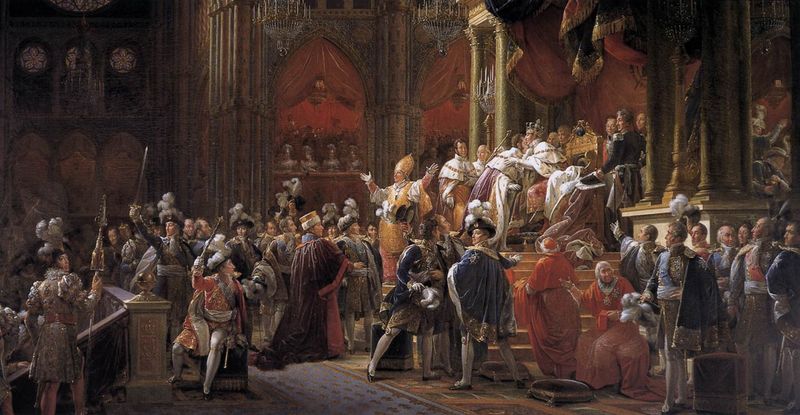
Titel: Krönung Karls X.
Künstler: François Gérard
Standort: Chartres
Institution: Musée des Beaux-Arts
Schlagwörter: blau, feder, gemälde, mann, weiß, frauen, menschen, sitzen, hut, hüte, männer, säulen, rot, malerei, menge, teppich, versammlung, wand, federn, pelz, samt, stehen, öl, kirche, boden, geistlicher, gold, sessel, adel, krone, zuschauer, hof, loge, saal, ölgemälde, treppe, arch, arches, architecture, argue, arguement, audience, balcony, bischof, bishop, bishops, blue, candelabra, candellabra, cardinal, cardinals, celebration, chair, chandelier, chandeliere, church, cleric, cloaks, column, columns, commotion, conflict, corinthian, coronation, court, courtiers, crowd, crown, curtain, curtains, cushion, embrace, fancy, feathers, fight, folds, fringe, gathering, gefolge, hall, hands, hat, historien bild, kaiser, king, kiss, kissen, könig, lamp, lanze, leaders, marshalls, men, military, napoleon, oil, ornate, palace, papst, people, pillow, pillows, plumes, pope, priest, reception, red, reign, religious, robes, soldaten, soldier, soldiers, stair, stairs, steps, stockings, stool, sword, swords, thron, throne, velvet, vote, white, window, women, black, dark, discussion, dress, france, grey, group, interior, meeting, old, painting, robe, room, woman, yellow, pink, brown, floor, railing, bögen, aufruhr, schwert, säbel, uniform, uniformen, waffen, degen, kardinal, feather, man, roman, rubens, krönung, messe, priester, orange, garde, bischöfe, mitra, tiara, costume, important, male, prince, sash, light, büsten, castle, shadow, hats, french, wachen, faces, british, kardinäle, person, feast, human, party, royal, clothes, historical, history, cathedral, piers, theater, walls, art, colors, nineteenth century, religion, dynamic, gemäöde, verkündung, majestic, fürsten, jester, salute, empire, neoclassical, humans, rich, fashion, academic, blessing, bow, kissing, staff, angry, argument, males, royalty, elaborate, frankreich, ceremony, swag, stocking, guns, treppen, catholic, spear, queen, tights, servants, catholicism, european, papal, history painting, knights, colony, inside, ermine, orb, order, announcement, gather, schweizer garde, mitre, conference, pillars, da vinci, saloon, en, thronw, 18th century, leute, pfeiler, throne room, unirofm, haiser, oath, archbishop, fealty, marshall, pillars gothic, history 19th century historising costumes, crowning, soliders, speech, turmoil, political, medievel, plea, religeous, mace, religeon, catholocism, van eyck, regal, old master, van eyre, bouguereau, luxury, revolt, setting, hail, greet, medievil, 18jahrhundert, munk, pomp, congress, humanity, roi du soleil, old pope, subjects, proclamation, constitution, aristocrats, höfische szene, aristrocrats, clowd, majesty, overule, histoiren malerei, rote wände, oration, wueen, cathedra;\l, hof halten, blaue umhänge